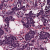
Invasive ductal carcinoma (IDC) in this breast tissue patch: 1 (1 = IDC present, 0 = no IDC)